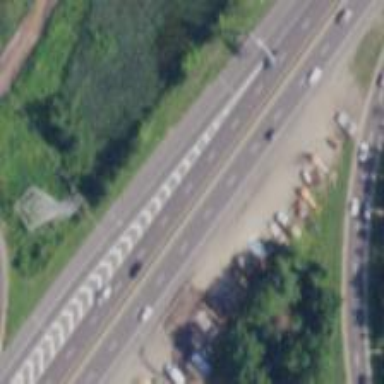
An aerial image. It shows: Trunk link highway.